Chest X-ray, PA view. Patient: 68 years old, sex F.
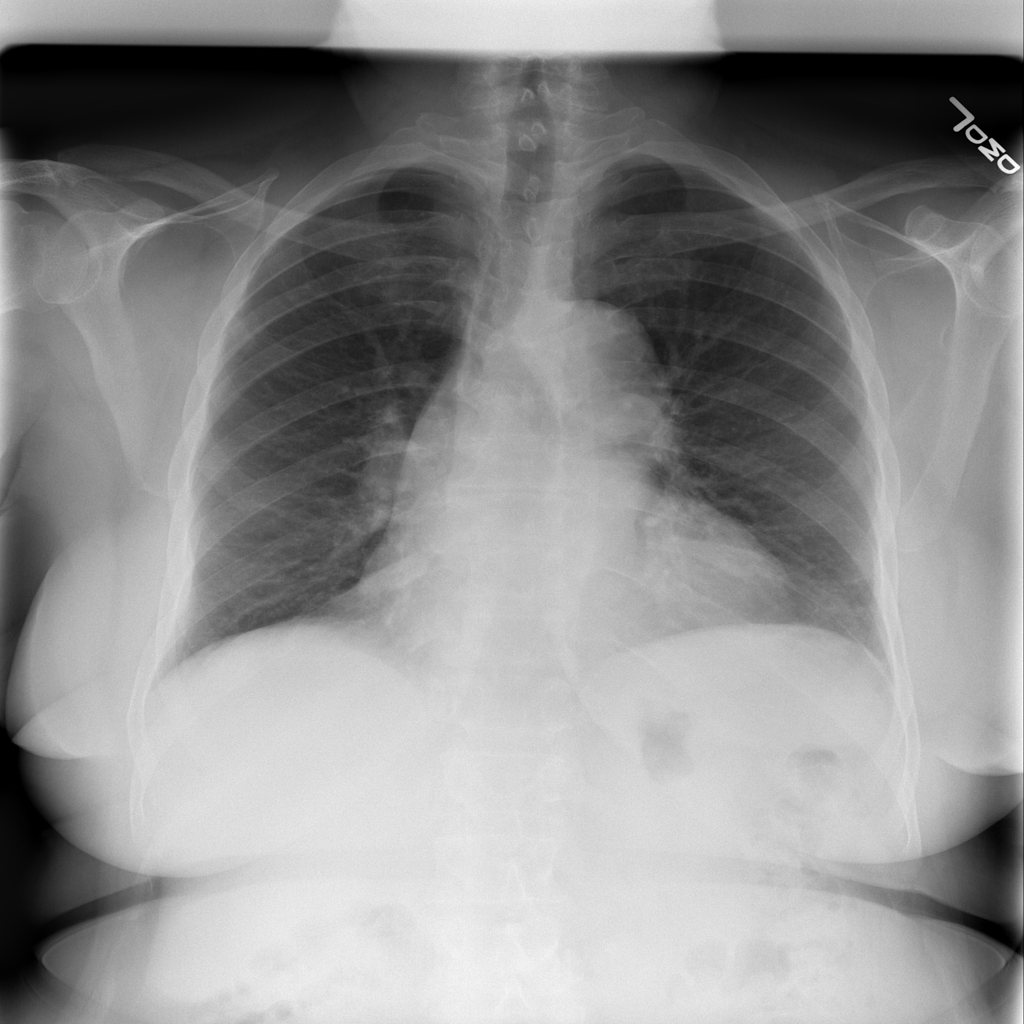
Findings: Effusion